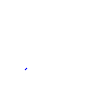
Particle: proton